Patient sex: M
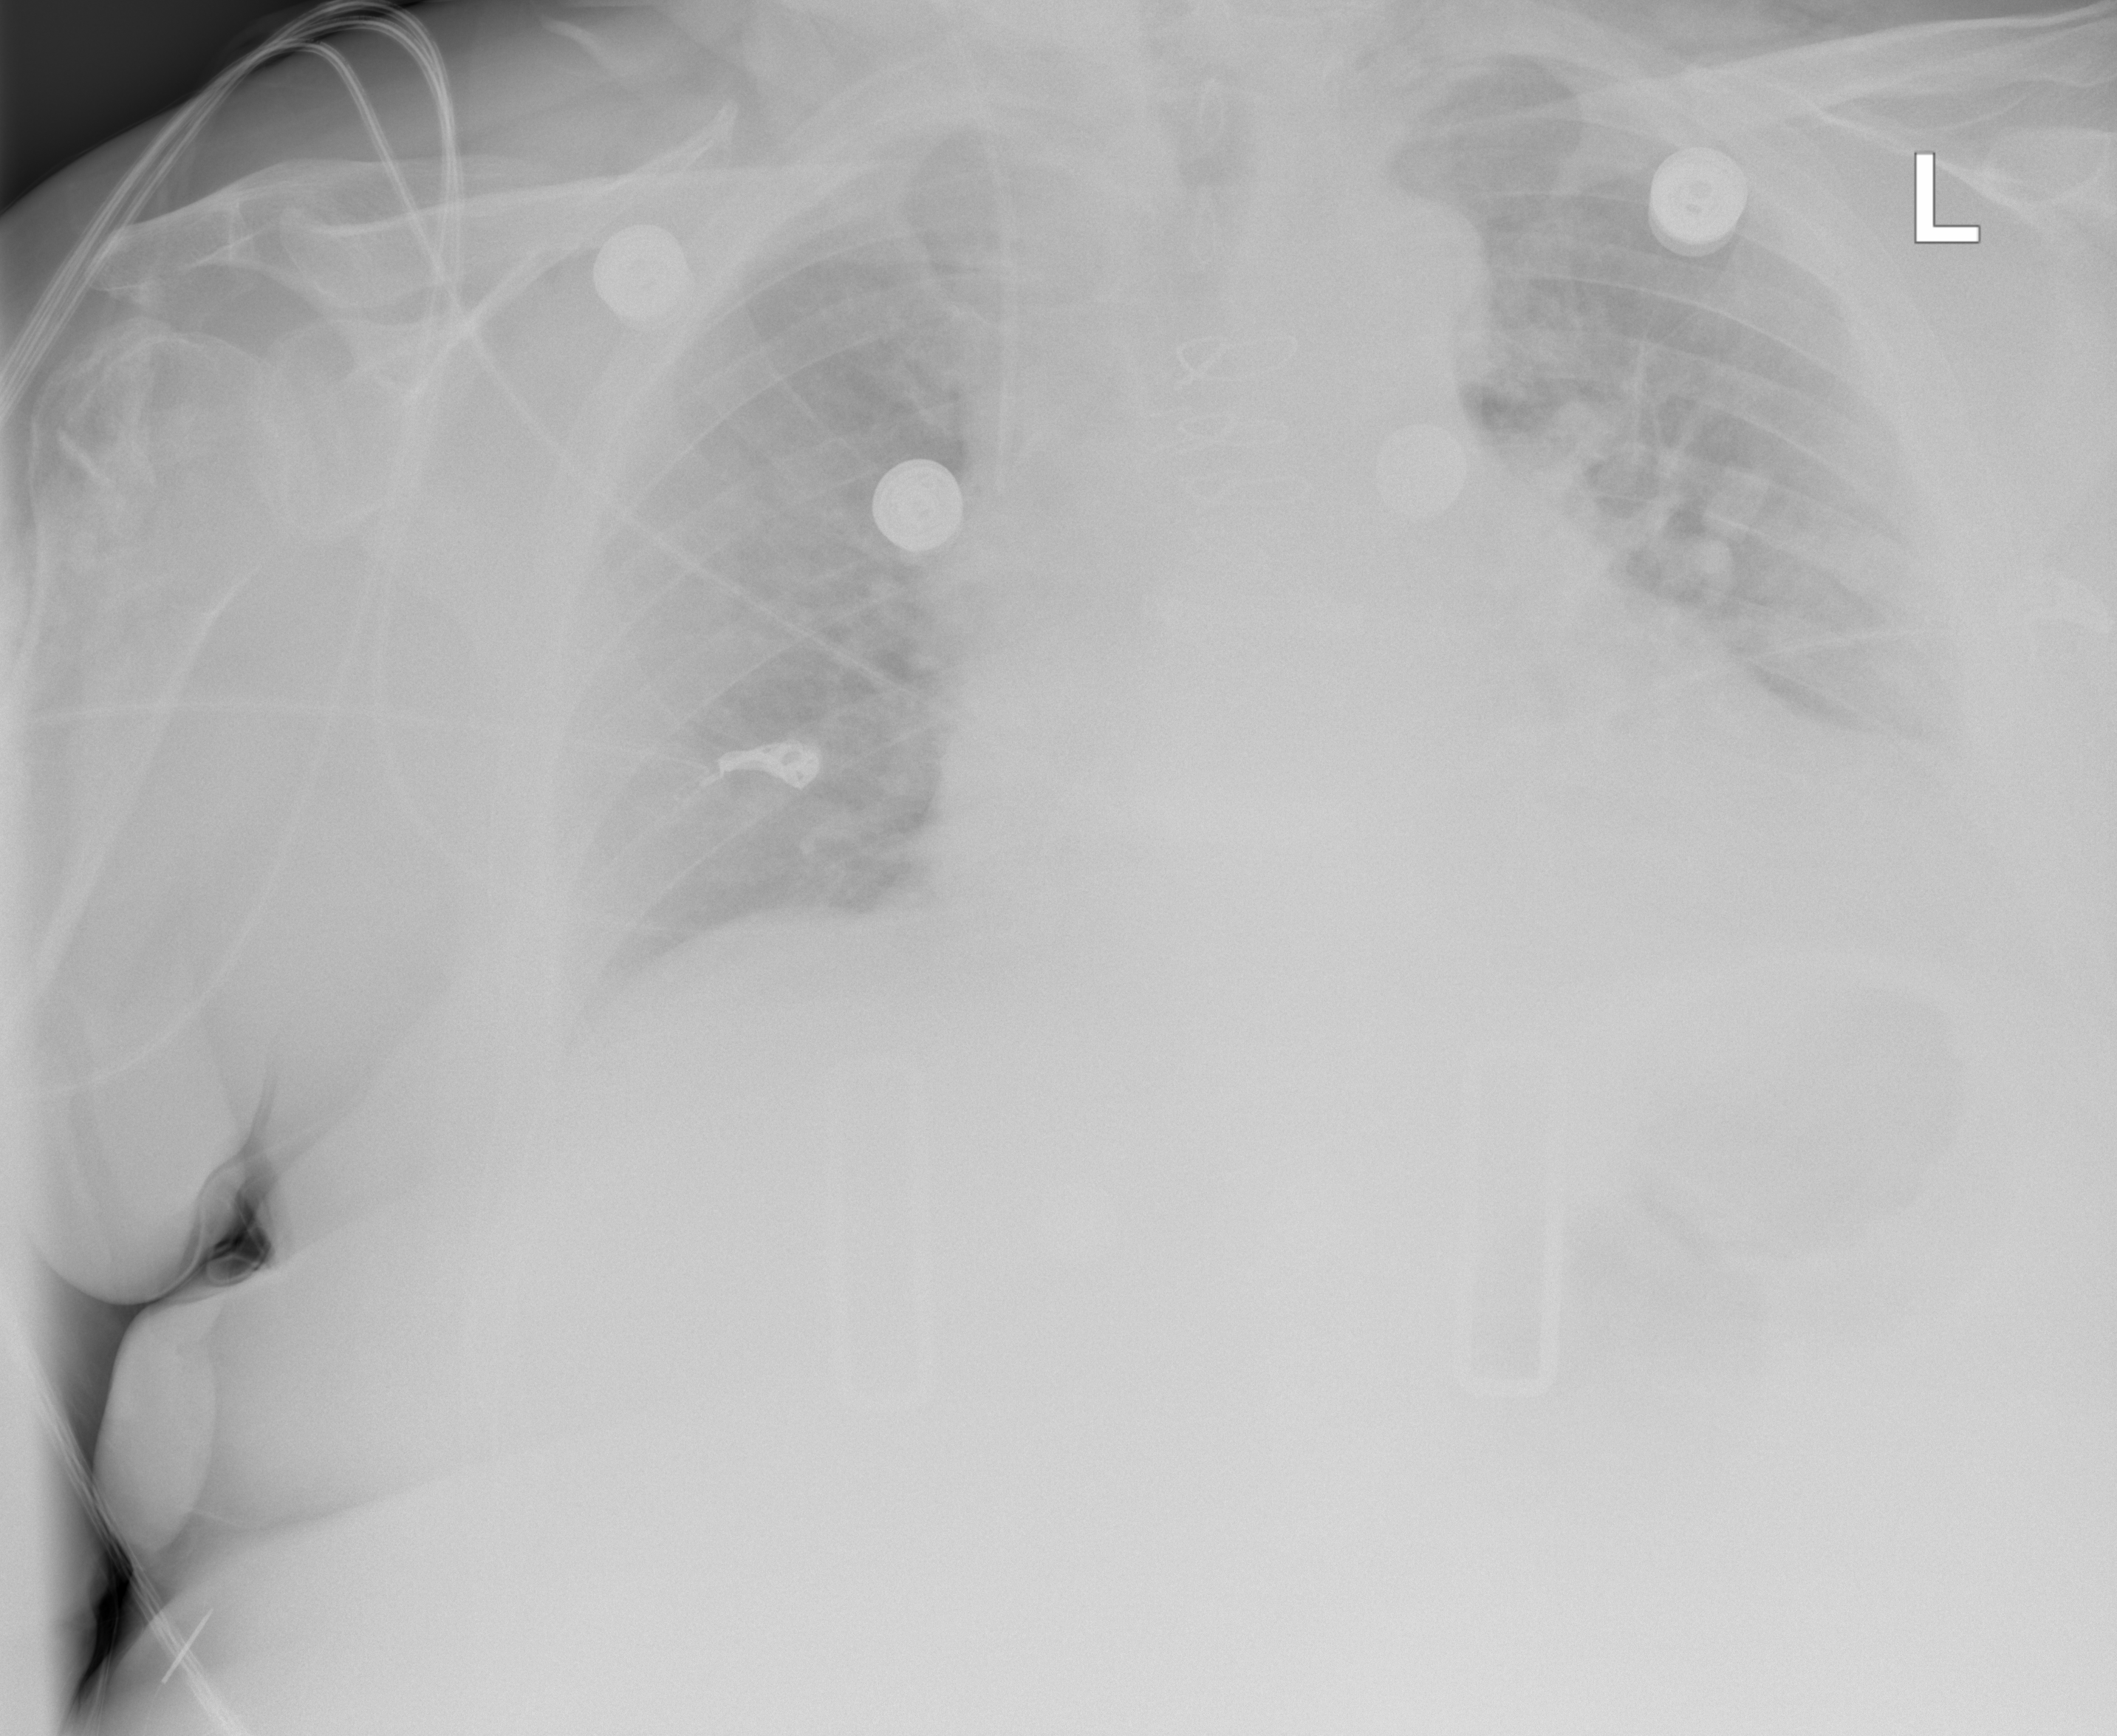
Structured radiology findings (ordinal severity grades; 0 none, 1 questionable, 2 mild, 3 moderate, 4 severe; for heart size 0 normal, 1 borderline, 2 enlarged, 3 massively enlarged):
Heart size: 2
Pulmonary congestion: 0
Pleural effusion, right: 0
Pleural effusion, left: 2
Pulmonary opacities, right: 0
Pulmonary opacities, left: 0
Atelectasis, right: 0
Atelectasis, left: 2